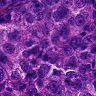
Metastatic tissue present: yes